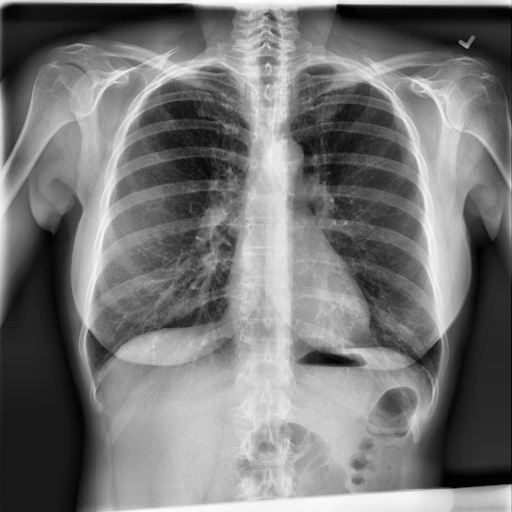
Finding: NORMAL